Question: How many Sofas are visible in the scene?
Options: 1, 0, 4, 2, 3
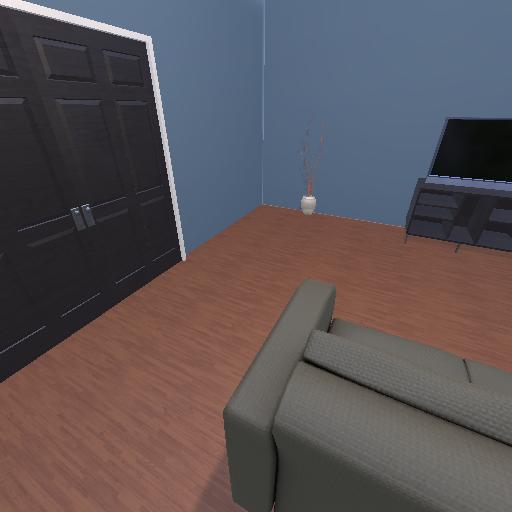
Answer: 1